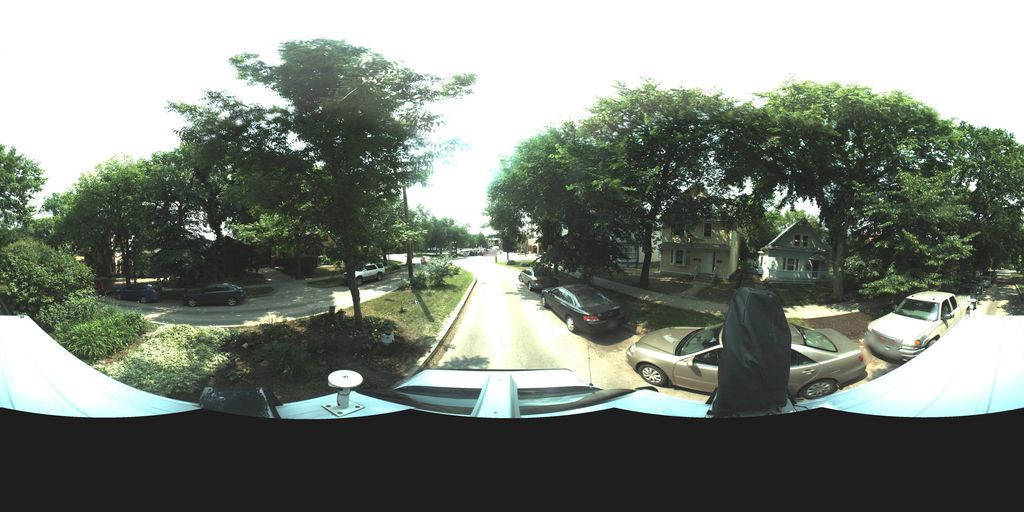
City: saskatoon